Question: How to Calculate Circumference [Perimeter] of a Pipe [Cylinder shape] with Specified Pitch?
Actually I want to find the length of thread to wind a pipe.
Is there any formula or formula name I can refer?

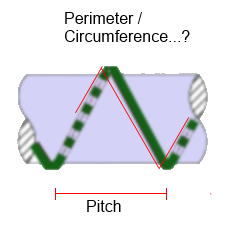
Answer: What you are looking for is the perimeter of an ellipse which is rather an ugly thing (see: <URL>. Your minor axis is the diameter of the pipe. The major axis is the hypotenuse of the right triangle formed from 1/2 of your pitch.